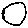
Label: circle